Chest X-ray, PA view. Patient: 72 years old, sex M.
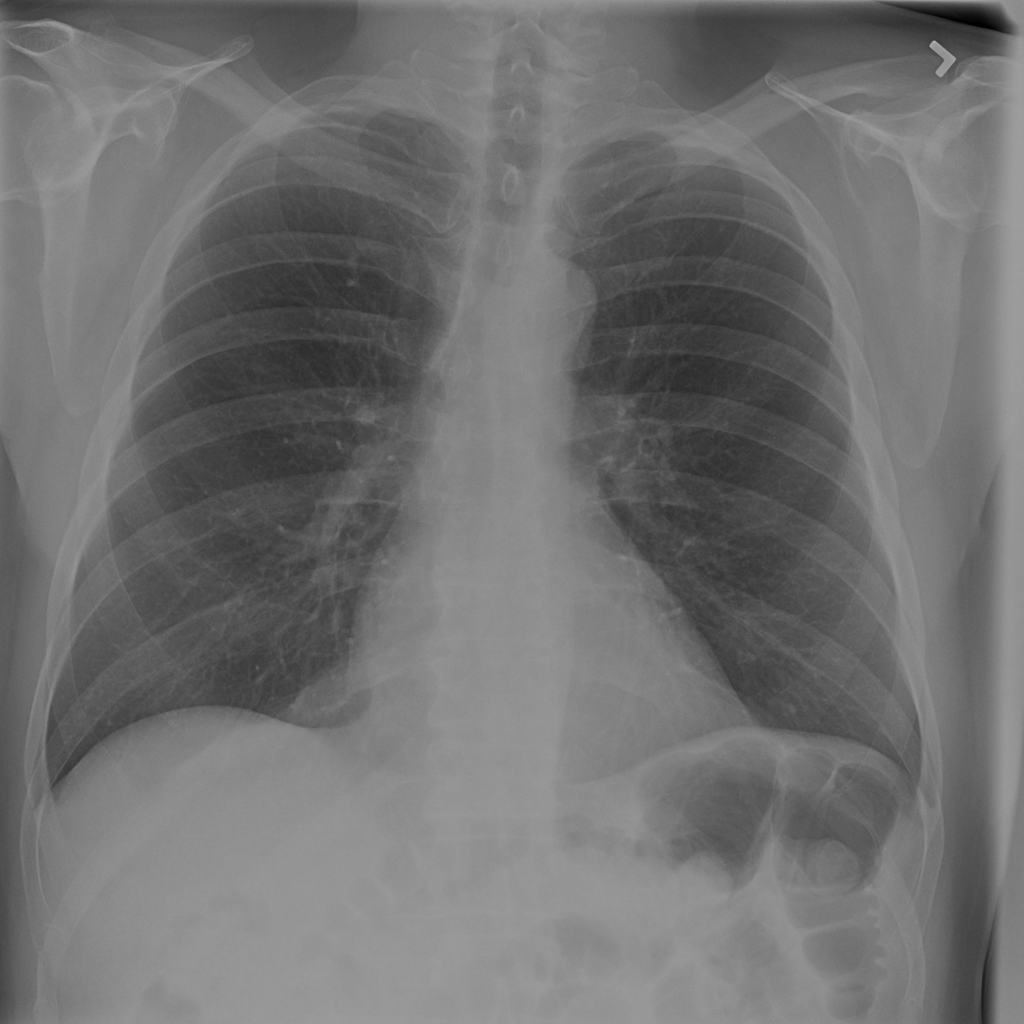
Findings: No Finding